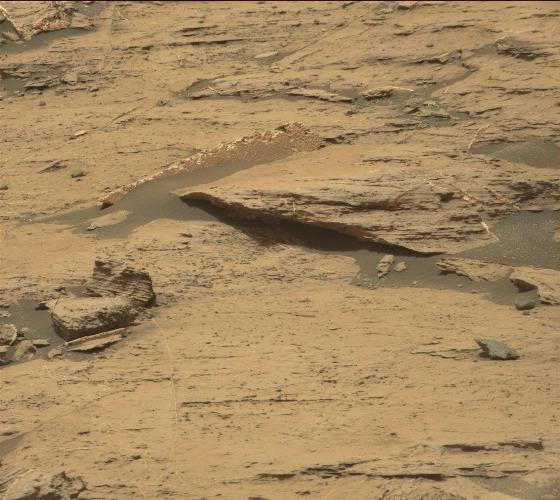
Terrain classes present: Bedrock, Gravel / Sand / Soil, Rock, Shadow